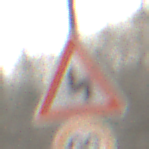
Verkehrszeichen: DoppelkurveZunaechstLinks
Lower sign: Geschwindigkeit90
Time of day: MorningAfternoon
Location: Outdoor (Nature)
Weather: PartlyCloudy
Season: Winter
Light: Natural